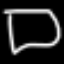
Label: square